Field crop: maize
Growth stage: 2
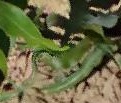
Species: maize